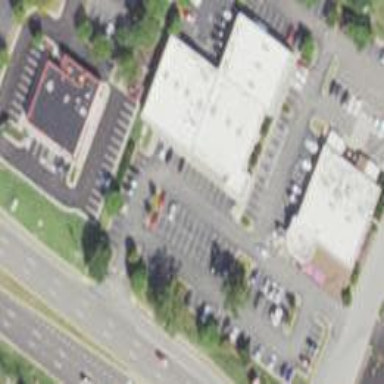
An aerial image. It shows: Retail area.